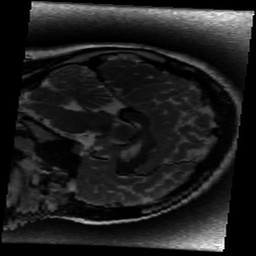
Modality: T2w
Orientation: sagittal
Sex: female
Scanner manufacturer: ge
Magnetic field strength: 3 T
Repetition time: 5 s
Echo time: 0.1017 s